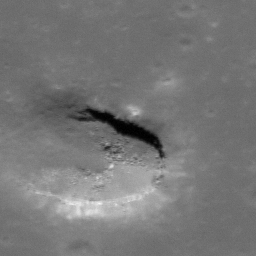
Pit: Central Mare Fecunditatis Pit
Host crater: Mare Fecunditatis
Host type: mare
Lunar coordinates: latitude -0.9182, longitude 48.66